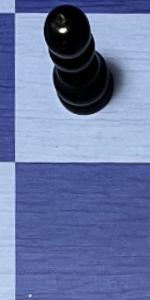
Label: Empty